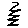
Label: zigzag